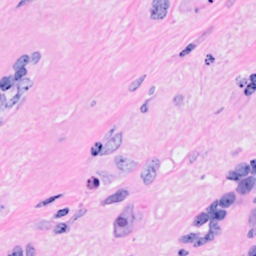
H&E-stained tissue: Breast